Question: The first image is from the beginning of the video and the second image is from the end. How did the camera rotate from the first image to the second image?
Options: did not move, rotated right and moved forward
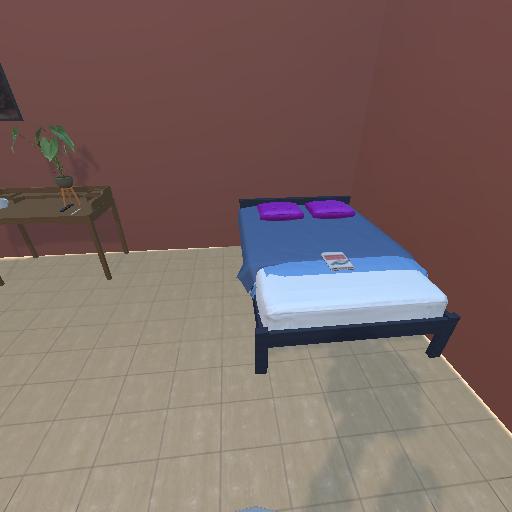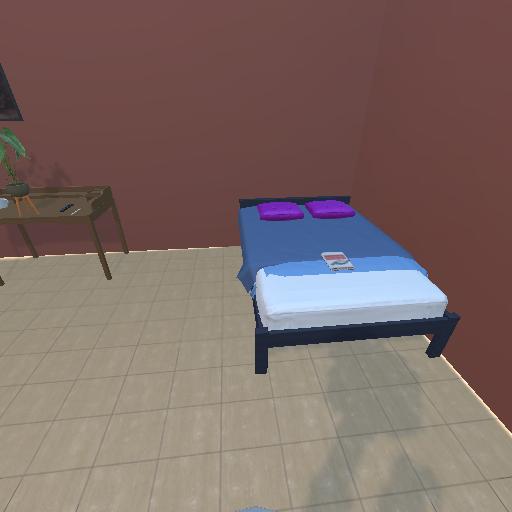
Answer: did not move